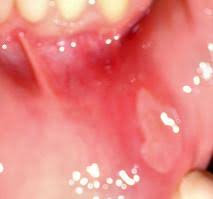
Condition: Mouth Ulcer